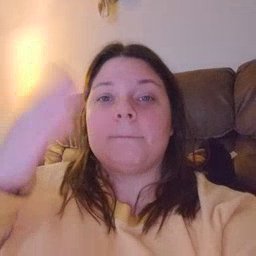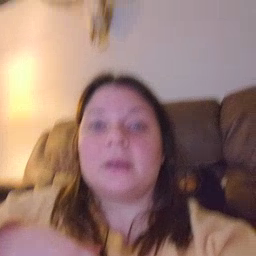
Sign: open